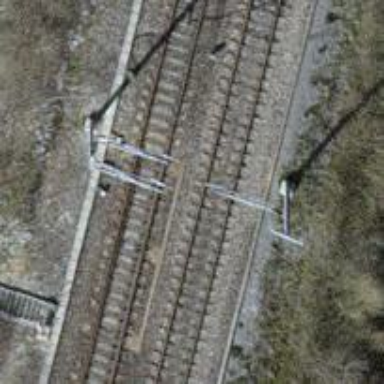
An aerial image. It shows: Railway switch.